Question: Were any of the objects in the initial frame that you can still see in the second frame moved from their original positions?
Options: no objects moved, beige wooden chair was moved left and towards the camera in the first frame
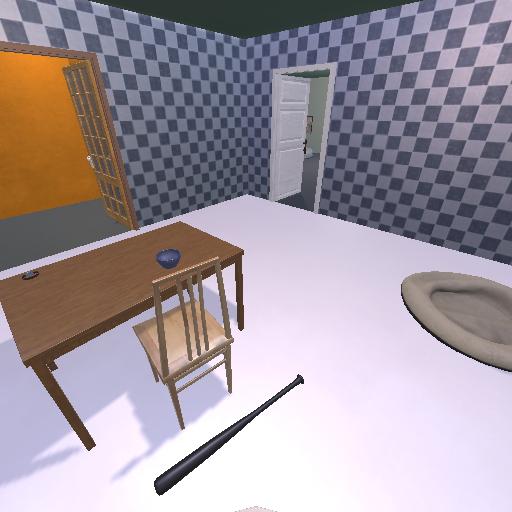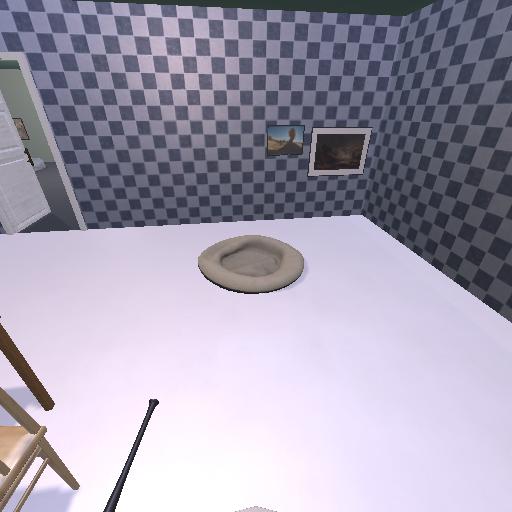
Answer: no objects moved